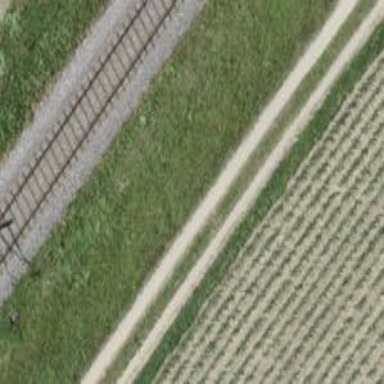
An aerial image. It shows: Track with grade 3 surface.